Field crop: tomato
Growth stage: 1
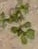
Species: portulaca